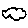
Label: cloud